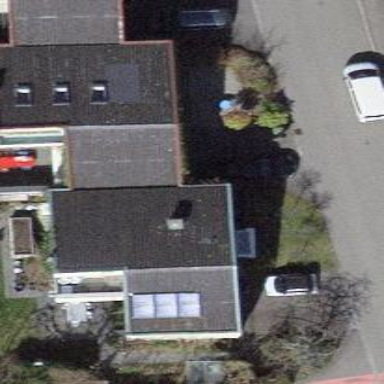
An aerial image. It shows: Residential building.